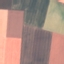
Land use / land cover: AnnualCrop